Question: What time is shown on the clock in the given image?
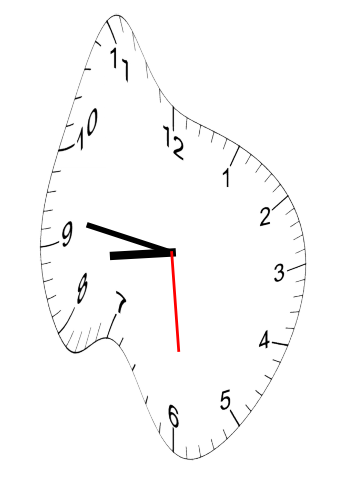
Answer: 08:46:29